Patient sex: F
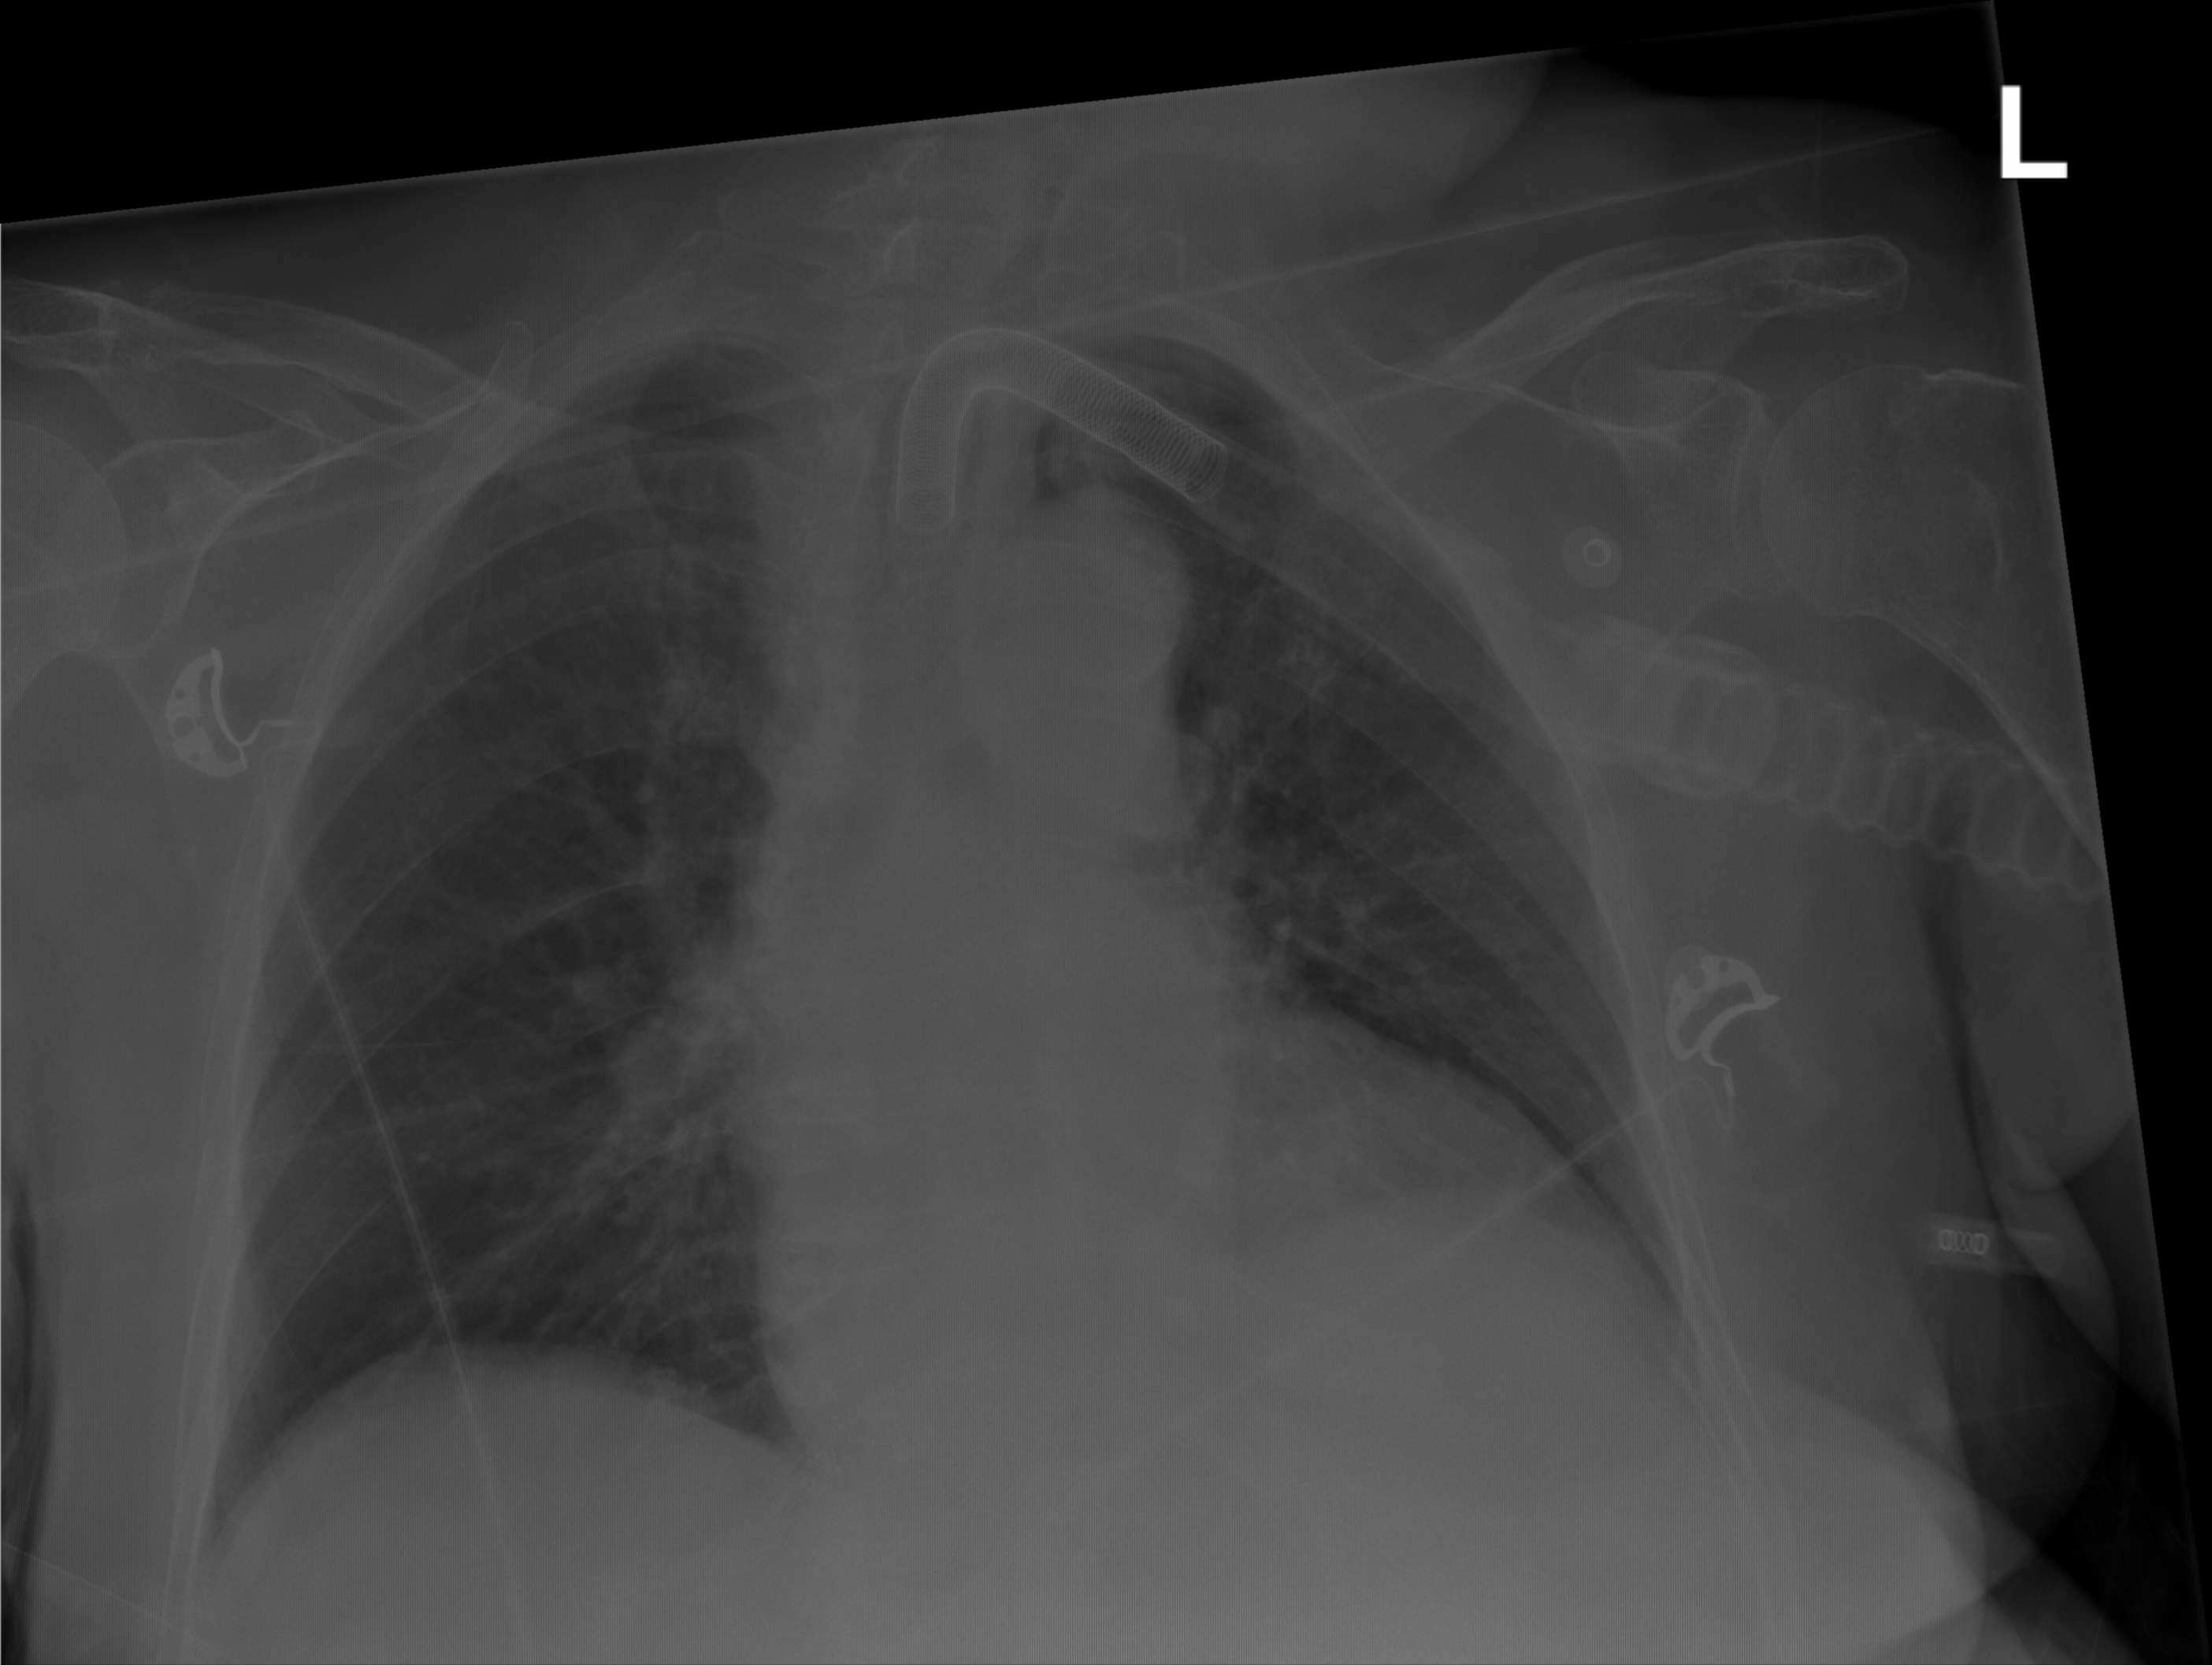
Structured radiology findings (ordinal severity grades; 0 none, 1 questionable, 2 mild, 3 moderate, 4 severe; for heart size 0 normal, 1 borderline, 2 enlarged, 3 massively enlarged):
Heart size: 1
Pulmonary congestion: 0
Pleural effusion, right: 1
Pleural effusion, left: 1
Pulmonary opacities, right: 2
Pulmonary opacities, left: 2
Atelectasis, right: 0
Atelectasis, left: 0